【题型】解答题　【知识点】解析几何　【难度】medium
在平面直角坐标系 $xOy$ 中, 已知椭圆 $\Gamma: \frac{x^2}{4} + \frac{y^2}{3} = 1$ 的左右焦点分别为 $F_1$、$F_2$, $A$ 是第一象限 $\Gamma$ 上一点,

直线 $AF_1$ 与 $y$ 轴交于点 $P$, 设点 $Q$ 的坐标为 $(0, t)$.

(1) 求椭圆 $\Gamma$ 的离心率;

(2) 设 $t > 0$. 若点 $Q$ 在直线 $AF_2$ 上, 且 $\triangle APQ$ 与 $\triangle POF_1$ 的面积相等, 求 $F_1$ 到直线 $AF_2$ 的距离;

(3) 设直线 $AF_1$ 与 $\Gamma$ 的另一个交点为 $B$. 若使得 $(\overrightarrow{F_2A} + \overrightarrow{F_2B}) \perp (\overrightarrow{QP} + \overrightarrow{QF_2})$ 的直线 $AF_1$ 恰有 2 条, 求 $t$ 的取值范围.
【解答】

【答案】 (1) $\frac{1}{2}$

(2) $\frac{6\sqrt{5}}{7}$

(3) $t \in \left(-\sqrt{3}, -\frac{\sqrt{15}}{3}\right)$

【分析】 (1) 根据椭圆方程直接求离心率;

(2) 根据面积关系确定点 $A$ 是 $QF_2$ 的中点, 确定点 $A$ 的坐标, 即可求 $AF_2$ 的方程, 即可求点 $F_1$ 到 $AF_2$ 的距

离;

(3) 直线 $l$ 与椭圆方程联立, 得到根与系数的关系, 再利用向量的线性运算表示 $\overrightarrow{F_2A} + \overrightarrow{F_2B}$ 和 $\overrightarrow{QP} + \overrightarrow{QF_2}$, 再利

用韦达定理表示向量的垂直关系, 转化为一元二次方程在区间有 2 个不等的实数根, 即可求解.

【详解】 (1) 根据题意: $a = 2, b = \sqrt{3}$, 故 $c = 1$.

离心率 $e = \frac{c}{a} = \frac{1}{2}$.

(2) 由 $\triangle APQ$ 与 $\triangle OPF_1$ 面积相等, 可知 $\triangle AF_1F_2$ 与 $\triangle OF_2Q$ 面积相等,

即 $\frac{1}{2}|F_1F_2| \cdot y_A = \frac{1}{2}|OF_2| \cdot y_Q$, 根据比例可知 $A$ 是 $QF_2$ 的中点.

而 $F_2(1, 0)$, 故 $A\left(\frac{1}{2}, \frac{t}{2}\right)$ 在椭圆 $\Gamma$ 上, 代入解得 $t = \frac{3\sqrt{5}}{2}$.

故直线 $AF_2$ 的方程为 $3\sqrt{5}x + 2y - 3\sqrt{5} = 0$, $F_1(-1, 0)$

因此 $F_1$ 到直线 $AF_2$ 的距离为 $\frac{6\sqrt{5}}{7}$.

(3) 设直线 $l$ 的表达式为 $x = my - 1$, $A(x_1, y_1)$、$B(x_2, y_2)$

由于 $A$ 在第一象限, 故 $m \in \left(\frac{\sqrt{3}}{3}, +\infty\right)$.

联立 $\begin{cases} x = my - 1 \\ 3x^2 + 4y^2 = 12 \end{cases}$, 得 $(3m^2 + 4)y^2 - 6my - 9 = 0$.

故 $y_1 + y_2 = \frac{6m}{3m^2 + 4}$, $x_1 + x_2 = -\frac{8}{3m^2 + 4}$.

取 $AB$、$PF_2$ 的中点 $G$、$H$, 即 $2\overrightarrow{F_2G} = \overrightarrow{F_2A} + \overrightarrow{F_2B}$, $2\overrightarrow{QH} = \overrightarrow{QP} + \overrightarrow{QF_2}$,

故只需 $\overrightarrow{F_2G} \cdot \overrightarrow{QH} = 0$.

同时 $\overrightarrow{F_2G} = \left(-\frac{4}{3m^2 + 4} - 1, \frac{3m}{3m^2 + 4}\right)$, $\overrightarrow{QH} = \left(\frac{1}{2}, \frac{1}{2m} - t\right)$

代入化简得 $3m^2 + 6tm + 5 = 0$

即 $f(m) = 3m^2 + 6tm + 5$ 在 $\left(\frac{\sqrt{3}}{3}, +\infty\right)$ 上有两个不相等的零点

有 $\begin{cases} -\frac{6t}{6} > \frac{\sqrt{3}}{3} \\ (6t)^2 - 60 > 0 \\ f\left(\frac{\sqrt{3}}{3}\right) > 0 \end{cases}$, 代入解得 $t \in \left(-\sqrt{3}, -\frac{\sqrt{15}}{3}\right)$.

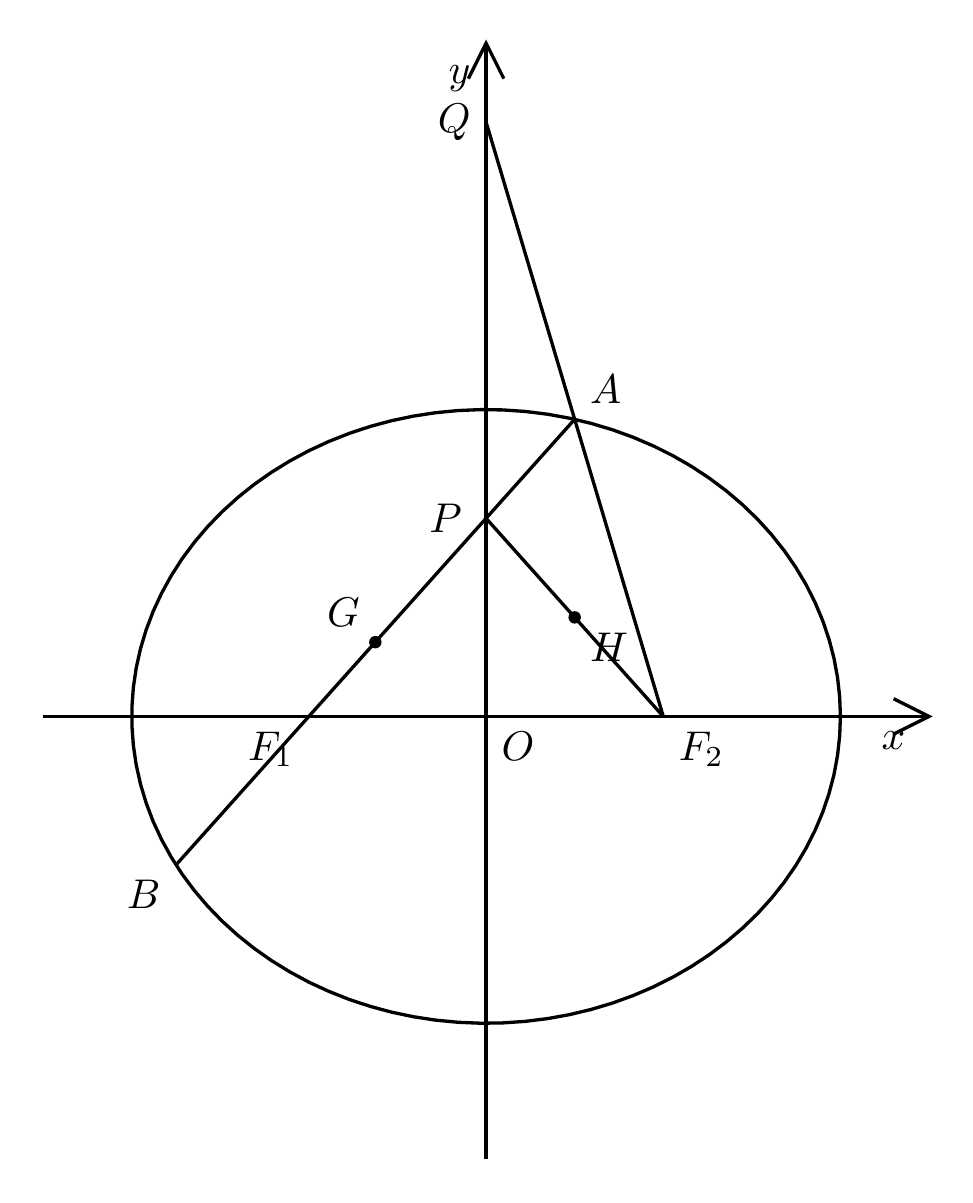